Question: i would like to realize a bi-directional scroll view with fixed headers. For example the way you can find it in an excel-sheet:

Anyone knows a package or a widget I could use for that?
Or would I have to implement such a logic by myself?
And if that should be the case, could you give me some hints on where to start?
The only useful thing I found was this: <URL>
But this solution doesn't support headers.
I hope you have a great day !
Dennis
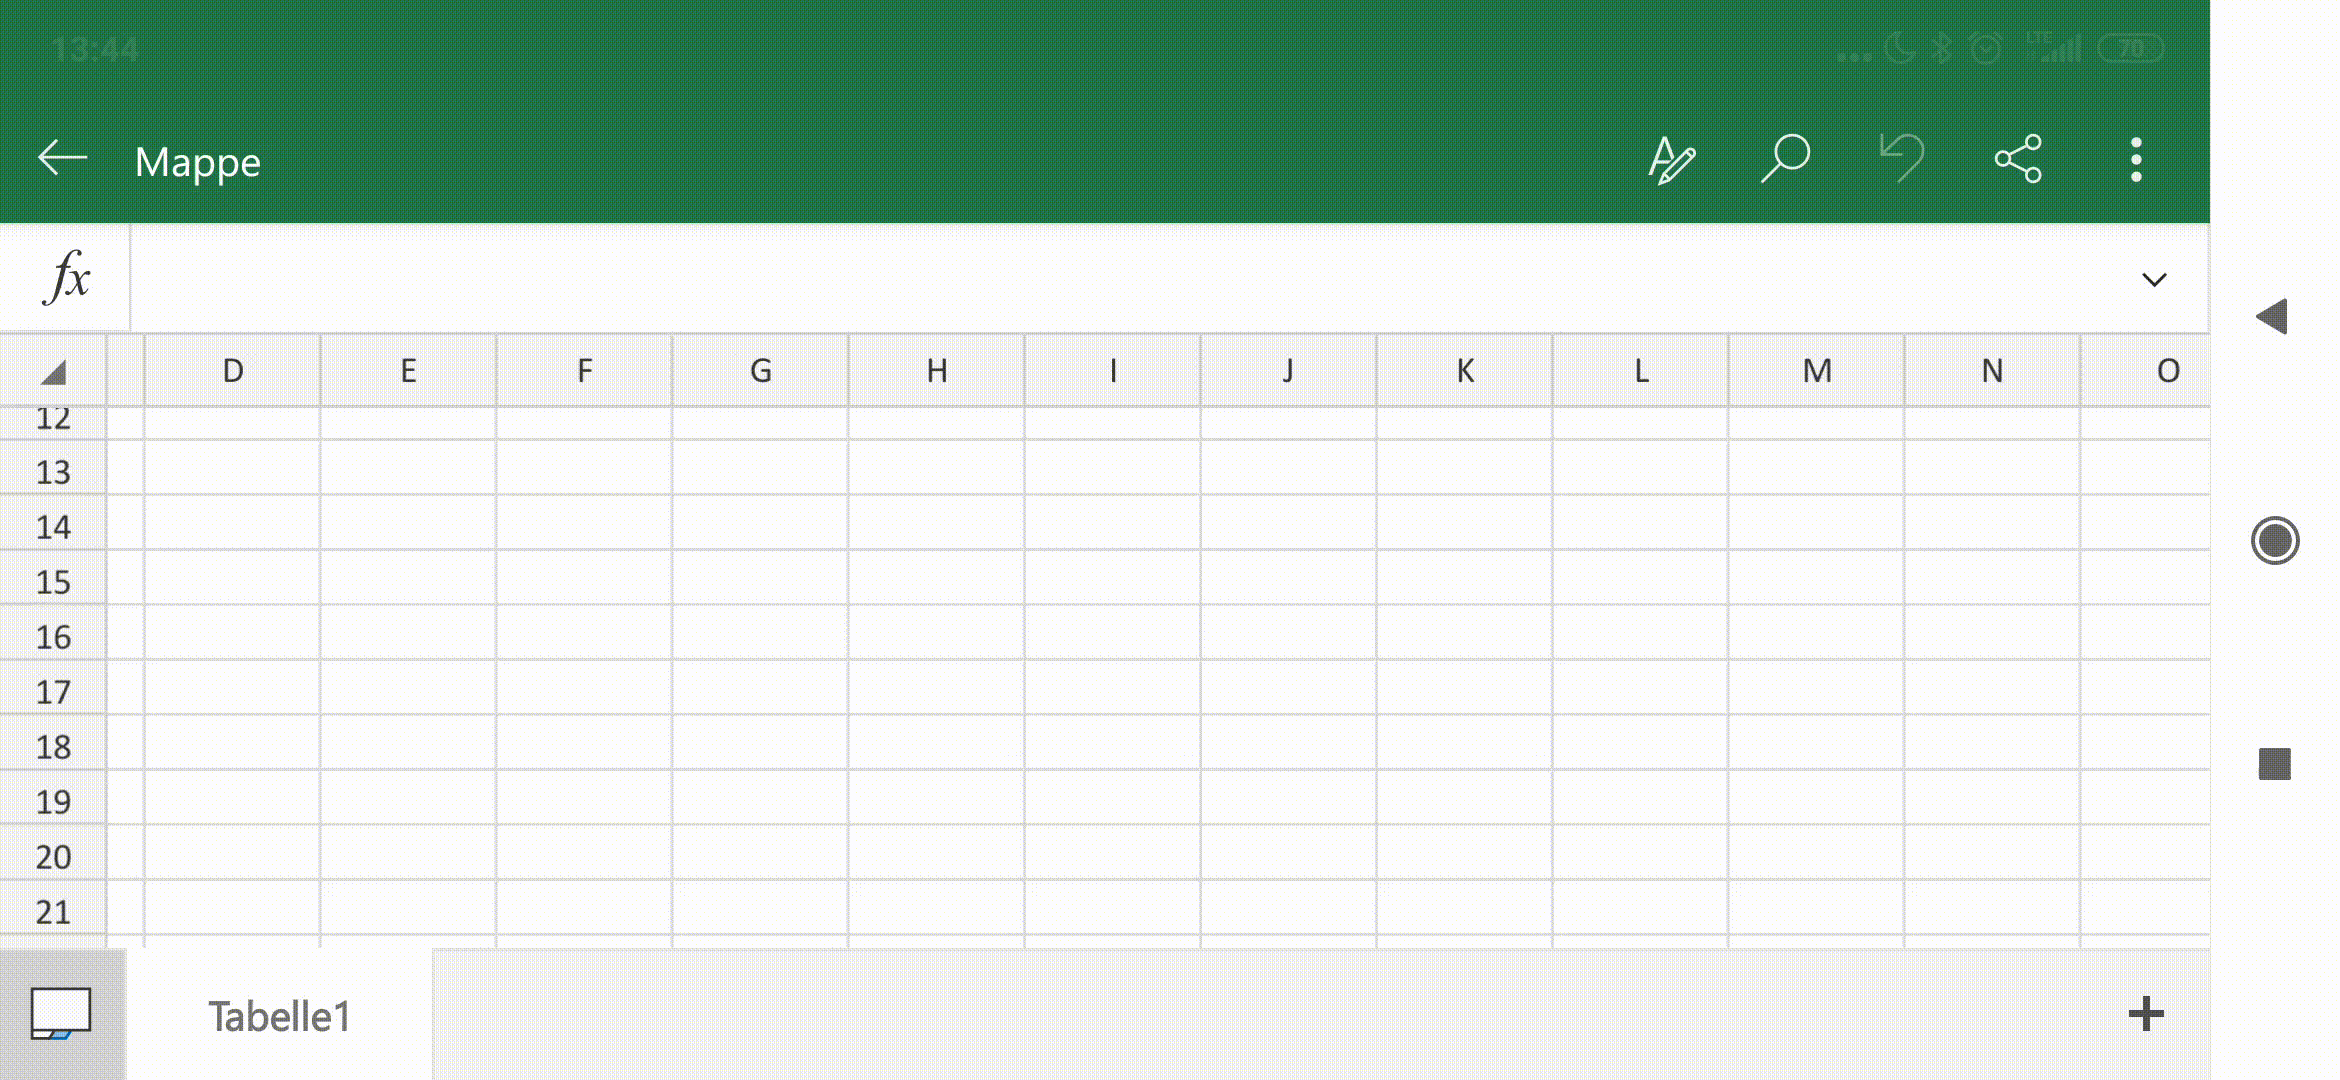
Answer: Here is a possible solution making use of the 'scrollListener' provided by the 'BidirectionalScrollBiewPlugin':
'''
ScrollController _horizontalController = ScrollController();
ScrollController _verticalController = ScrollController();
@override
Widget build(BuildContext context) {
return Stack(
children: <Widget>[
BidirectionalScrollViewPlugin(
child: Container(
alignment: Alignment.topLeft,
margin: EdgeInsets.only(top: 15, left: 20),
width: 1000,
height: 1000,
child: Column(
mainAxisAlignment: MainAxisAlignment.start,
children: <Widget>[
Text('test asdasd asdqwdqwdqeqweqw eqweqeqweqweqwe'),
Text('test asdasd asdqwdqwdqeqweqw eqweqeqweqweqwe'),
Text('test asdasd asdqwdqwdqeqweqw eqweqeqweqweqwe'),
Text('test asdasd asdqwdqwdqeqweqw eqweqeqweqweqwe'),
],
)
),
scrollListener: directionalScrollListener,
),
Container(
height: 18,
color: Colors.white,
padding: const EdgeInsets.only(left: 10.0),
child: ListView(
controller: _horizontalController,
scrollDirection: Axis.horizontal,
children: List.generate(200, (index) {
return Container(
padding: EdgeInsets.only(left: 5, right: 5, top: 2, bottom: 2),
child: Text(index.toString()),
);
}),
),
),
Container(
width: 20,
color: Colors.white,
margin: const EdgeInsets.only(top: 16.0),
child: ListView(
controller: _verticalController,
scrollDirection: Axis.vertical,
children: List.generate(200, (index) {
return Container(
padding: EdgeInsets.only(left: 2, right: 2, top: 5, bottom: 5),
child: Text(index.toString()),
);
}),
),
),
],
);
'''